Question: I have been using ECDF (empirical cumulative distribution function) from statsmodels.distributions to plot a CDF of some data. However, ECDF uses a step function and as a consequence I get jagged-looking plots.

So my question is: Do scipy or statsmodels have a ECDF baked-in without a step function?
By the way, I know I can do this:
'''
hist, bin_edges = histogram(b_oz, normed=True)
plot(np.cumsum(hist))
'''
but I don't get the right scales.
Thanks!
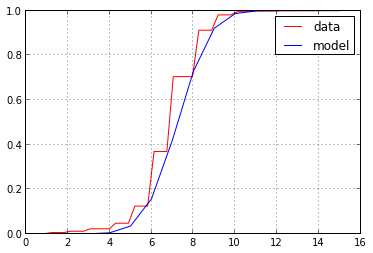
Answer: If you just want to change the plot, then you could let matplotlib interpolate between the observed values.
'''
>>> xx = np.random.randn(nobs)
>>> ecdf = sm.distributions.ECDF(xx)
>>> plt.plot(ecdf.x, ecdf.y)
[<matplotlib.lines.Line2D object at 0x07A872D0>]
>>> plt.show()
'''
or sort original data and plot
'''
>>> xx.sort()
>>> plt.plot(xx, ecdf(xx))
[<matplotlib.lines.Line2D object at 0x07A87090>]
>>> plt.show()
'''
which is the same as plotting it directly
'''
>>> a=0; plt.plot(xx, np.arange(1.,nobs+1)/(nobs+a))
[<matplotlib.lines.Line2D object at 0x07A87D30>]
>>> plt.show()
'''
Note: depending on how you want the ecdf to behave at the boundaries and how it will be centered, there are different normalizations for "plotting positions" that are in common use, like the parameter 'a' that I added as example a=1 is a common choice.
As alternative to using the empirical cdf, you could also use an interpolated or smoothed ecdf or histogram, or a kernel density estimate.